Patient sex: F
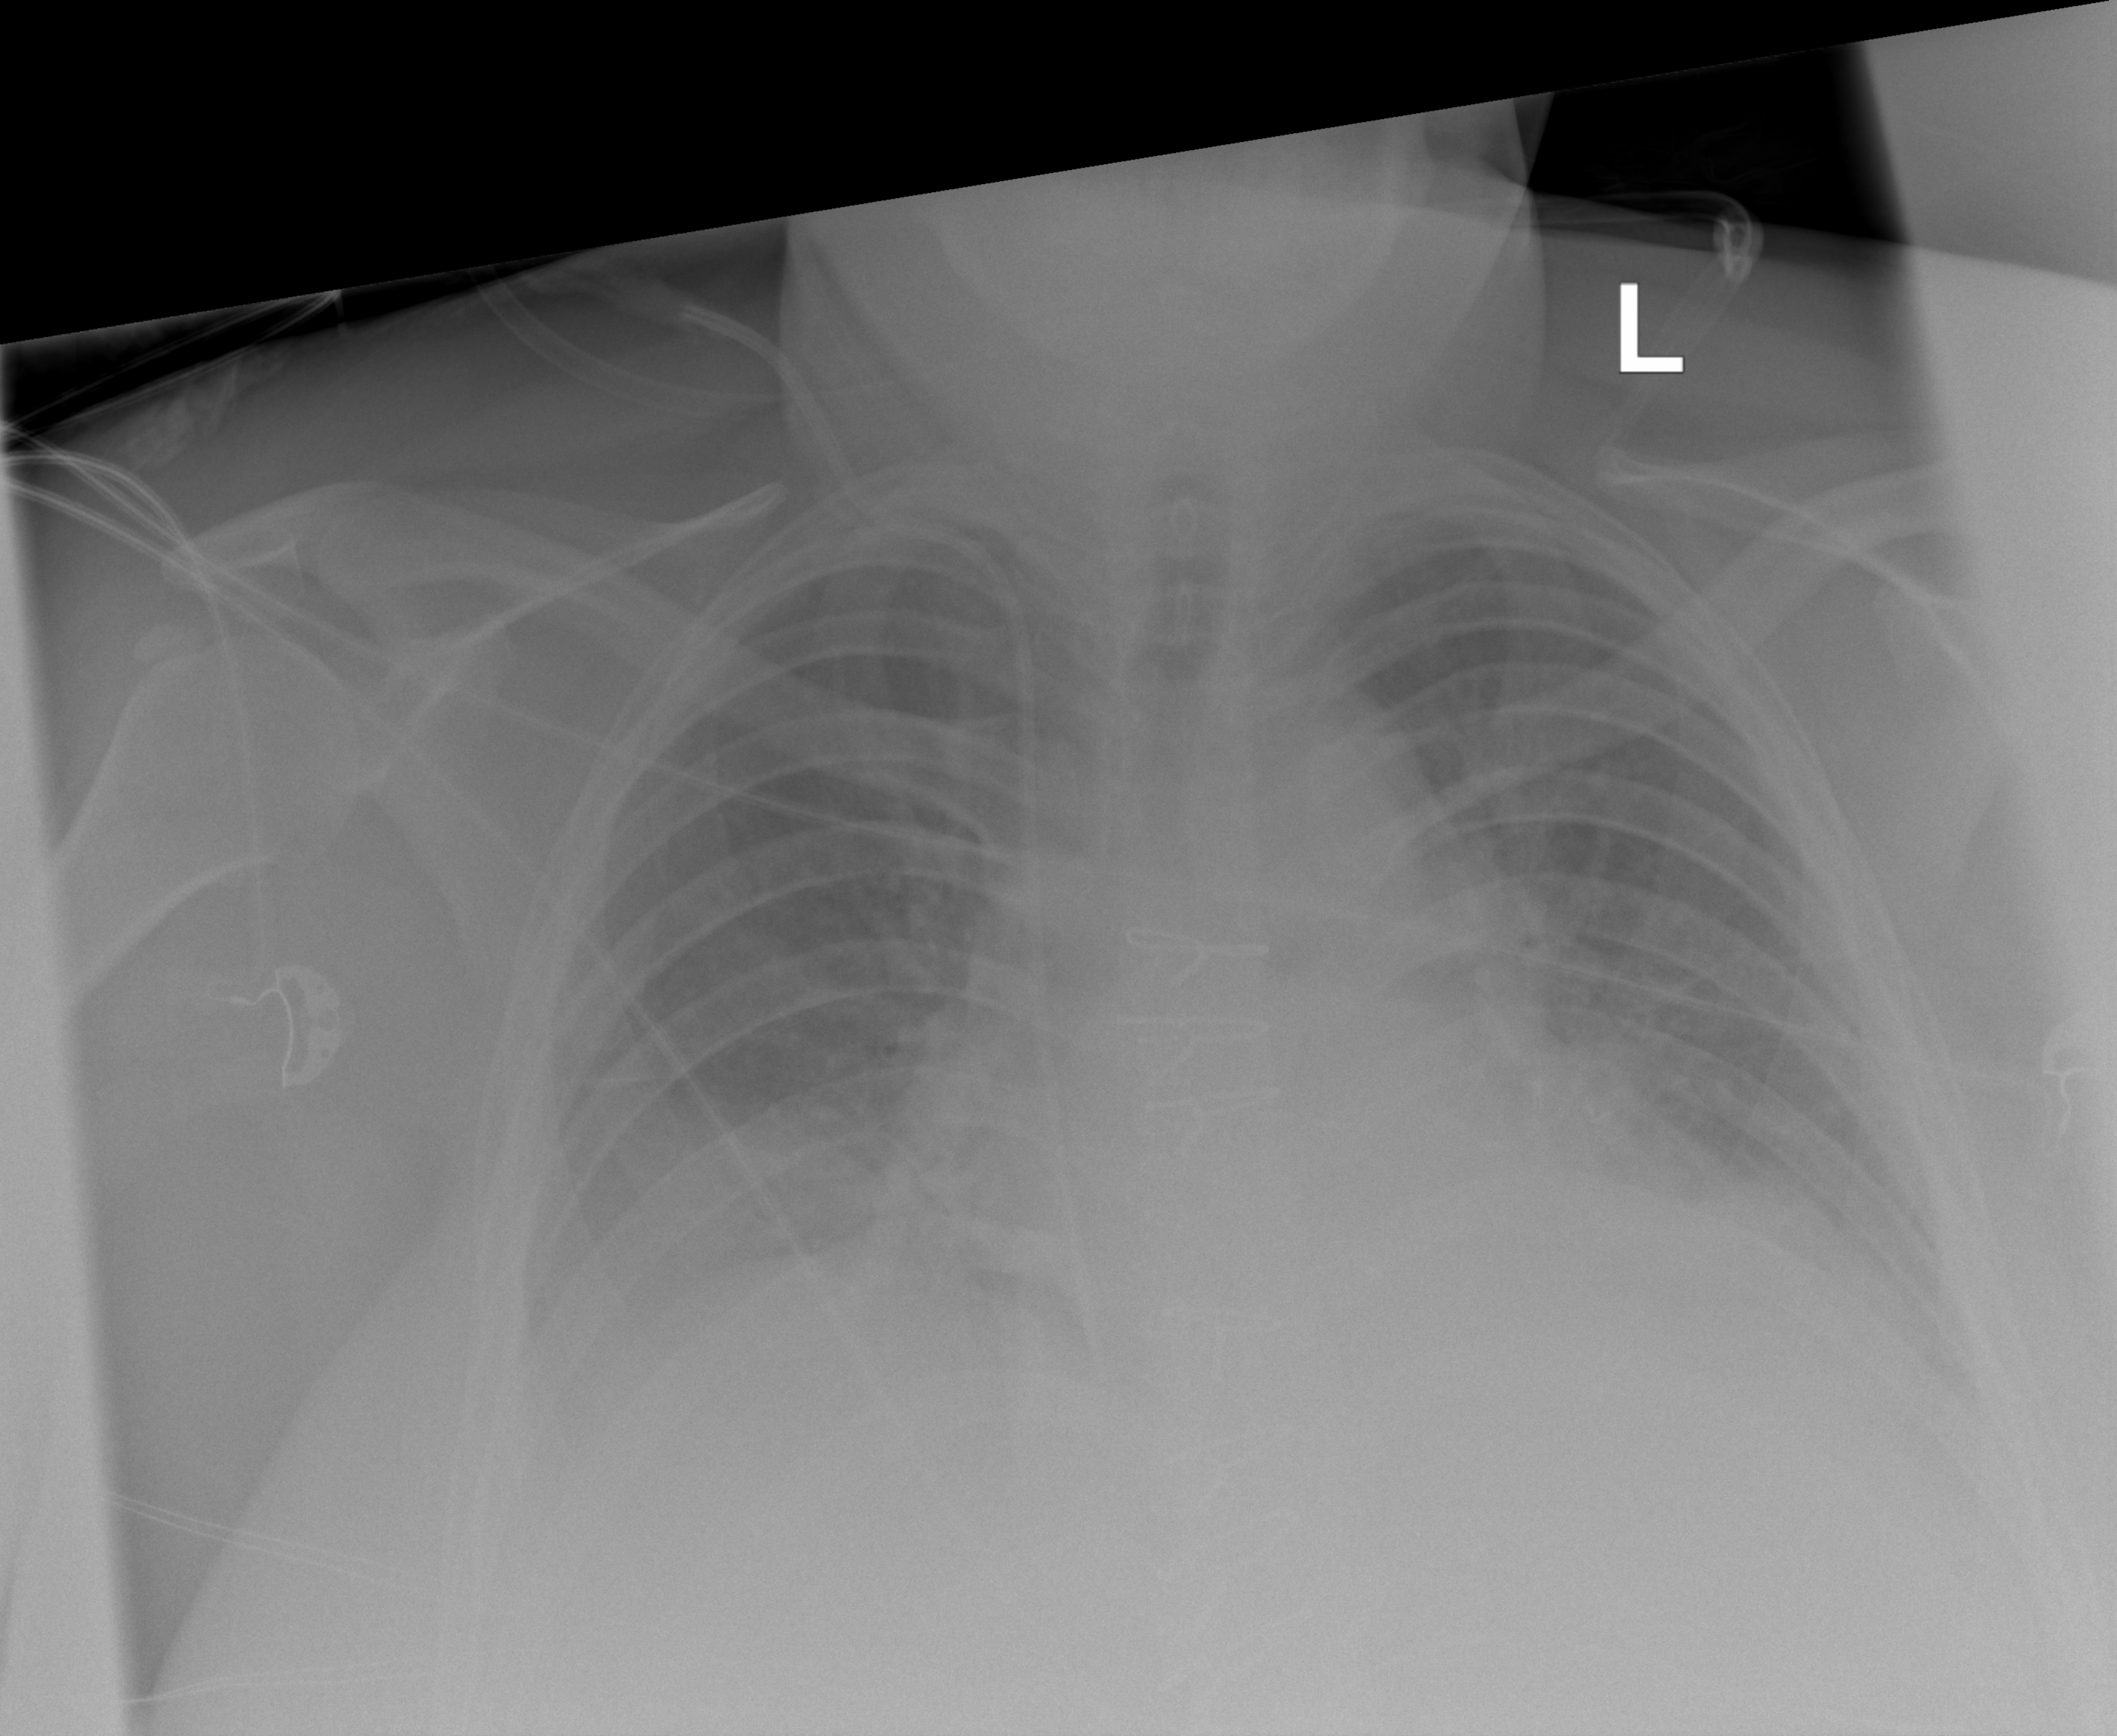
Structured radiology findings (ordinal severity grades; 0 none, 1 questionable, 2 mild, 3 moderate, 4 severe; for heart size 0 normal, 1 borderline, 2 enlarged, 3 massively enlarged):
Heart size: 2
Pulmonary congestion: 2
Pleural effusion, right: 2
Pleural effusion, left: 2
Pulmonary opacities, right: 2
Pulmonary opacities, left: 2
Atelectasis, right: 2
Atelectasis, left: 2